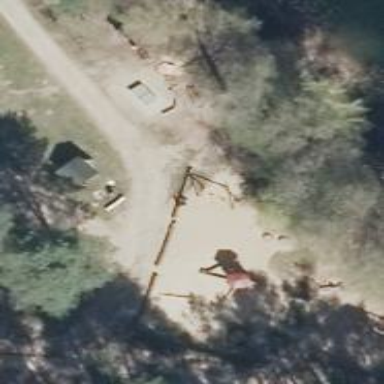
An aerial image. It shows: Playground featuring swings.